Question: I would like to take a photo of some text and make the text easier to read. The tricky part is that the initial photo may have dark regions as well as light regions and I want the opengl function to enhance the text in all these regions.
Here is an example. On top is the original image. On bottom is the processed images.

At the moment, the processed image only picks up some of the text, not all the text. The original algorithm I used was pretty simple:
- sample 8 pixels around the current pixel (pixels about 4-5 distant away seem to work best)
- figure out the lightest and darkest pixels from this sample
- if the current pixel is closer to the darkest threshold, then make black, and vice versa
This seemed to work very well for around text, but when it came to non-text, then it provided a very noisy image (even when I provided an initial rejection threshold)
I modified this algorithm to assume that text was always close to black. This provided the bottom image above, but once again I am not able to pull out all the text features I want.
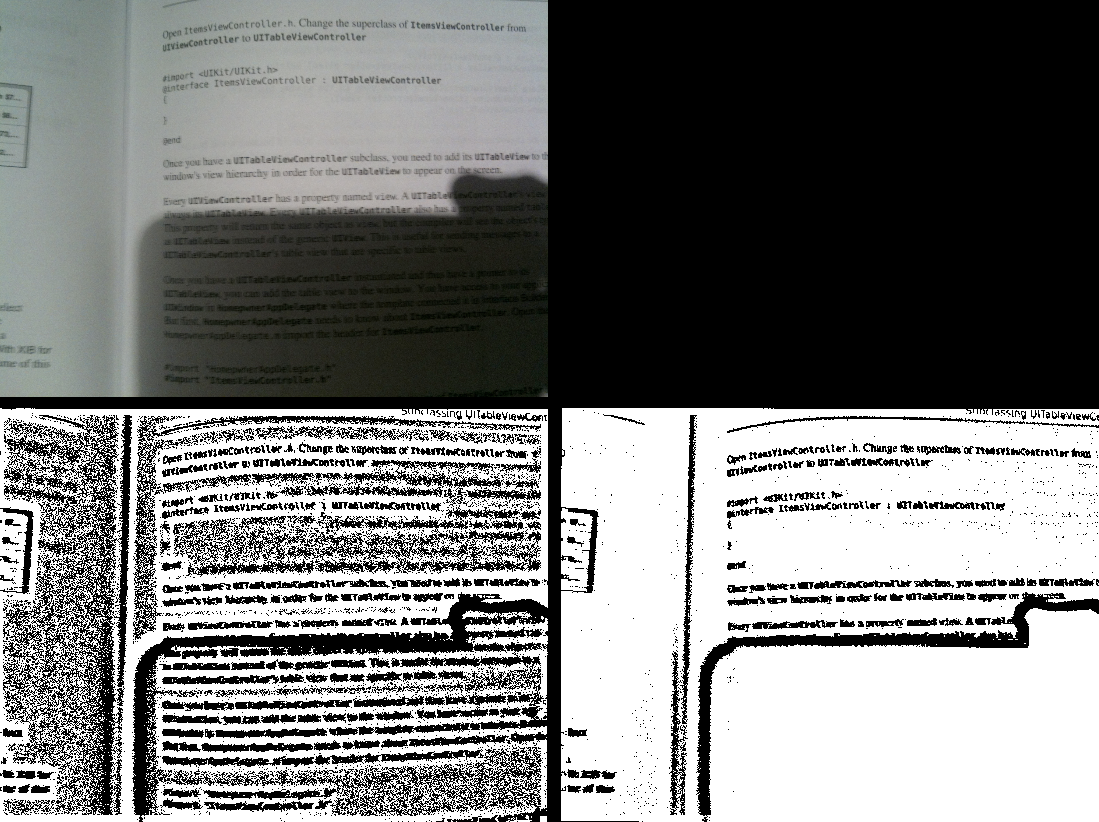
Answer: thanks for your help.
In the end I went for quite a basic approach.
Taking a sample of 8 nearby pixels, determining the max and min. Determined the local threshold (max - min). Then
'''
smooth = dot(vec3(1.0/3.0), smoothstep(currentMin, currentMax, p11).rgb);
smooth = (localthreshold < threshold) ? 1.0 : smooth;
return vec4(smooth, smooth, smooth, 1);
'''
This does not show me the text nicely in both the dark and light region, which is the ideal, but it nicely cleans up the text in the lighter region.
Mike